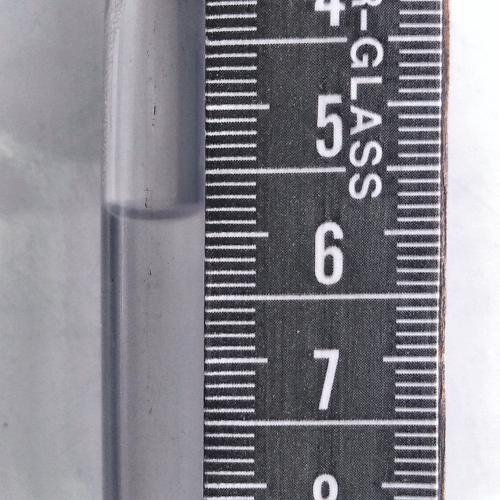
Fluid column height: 5.8 cm